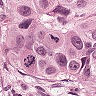
Metastatic tissue present: yes